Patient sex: F
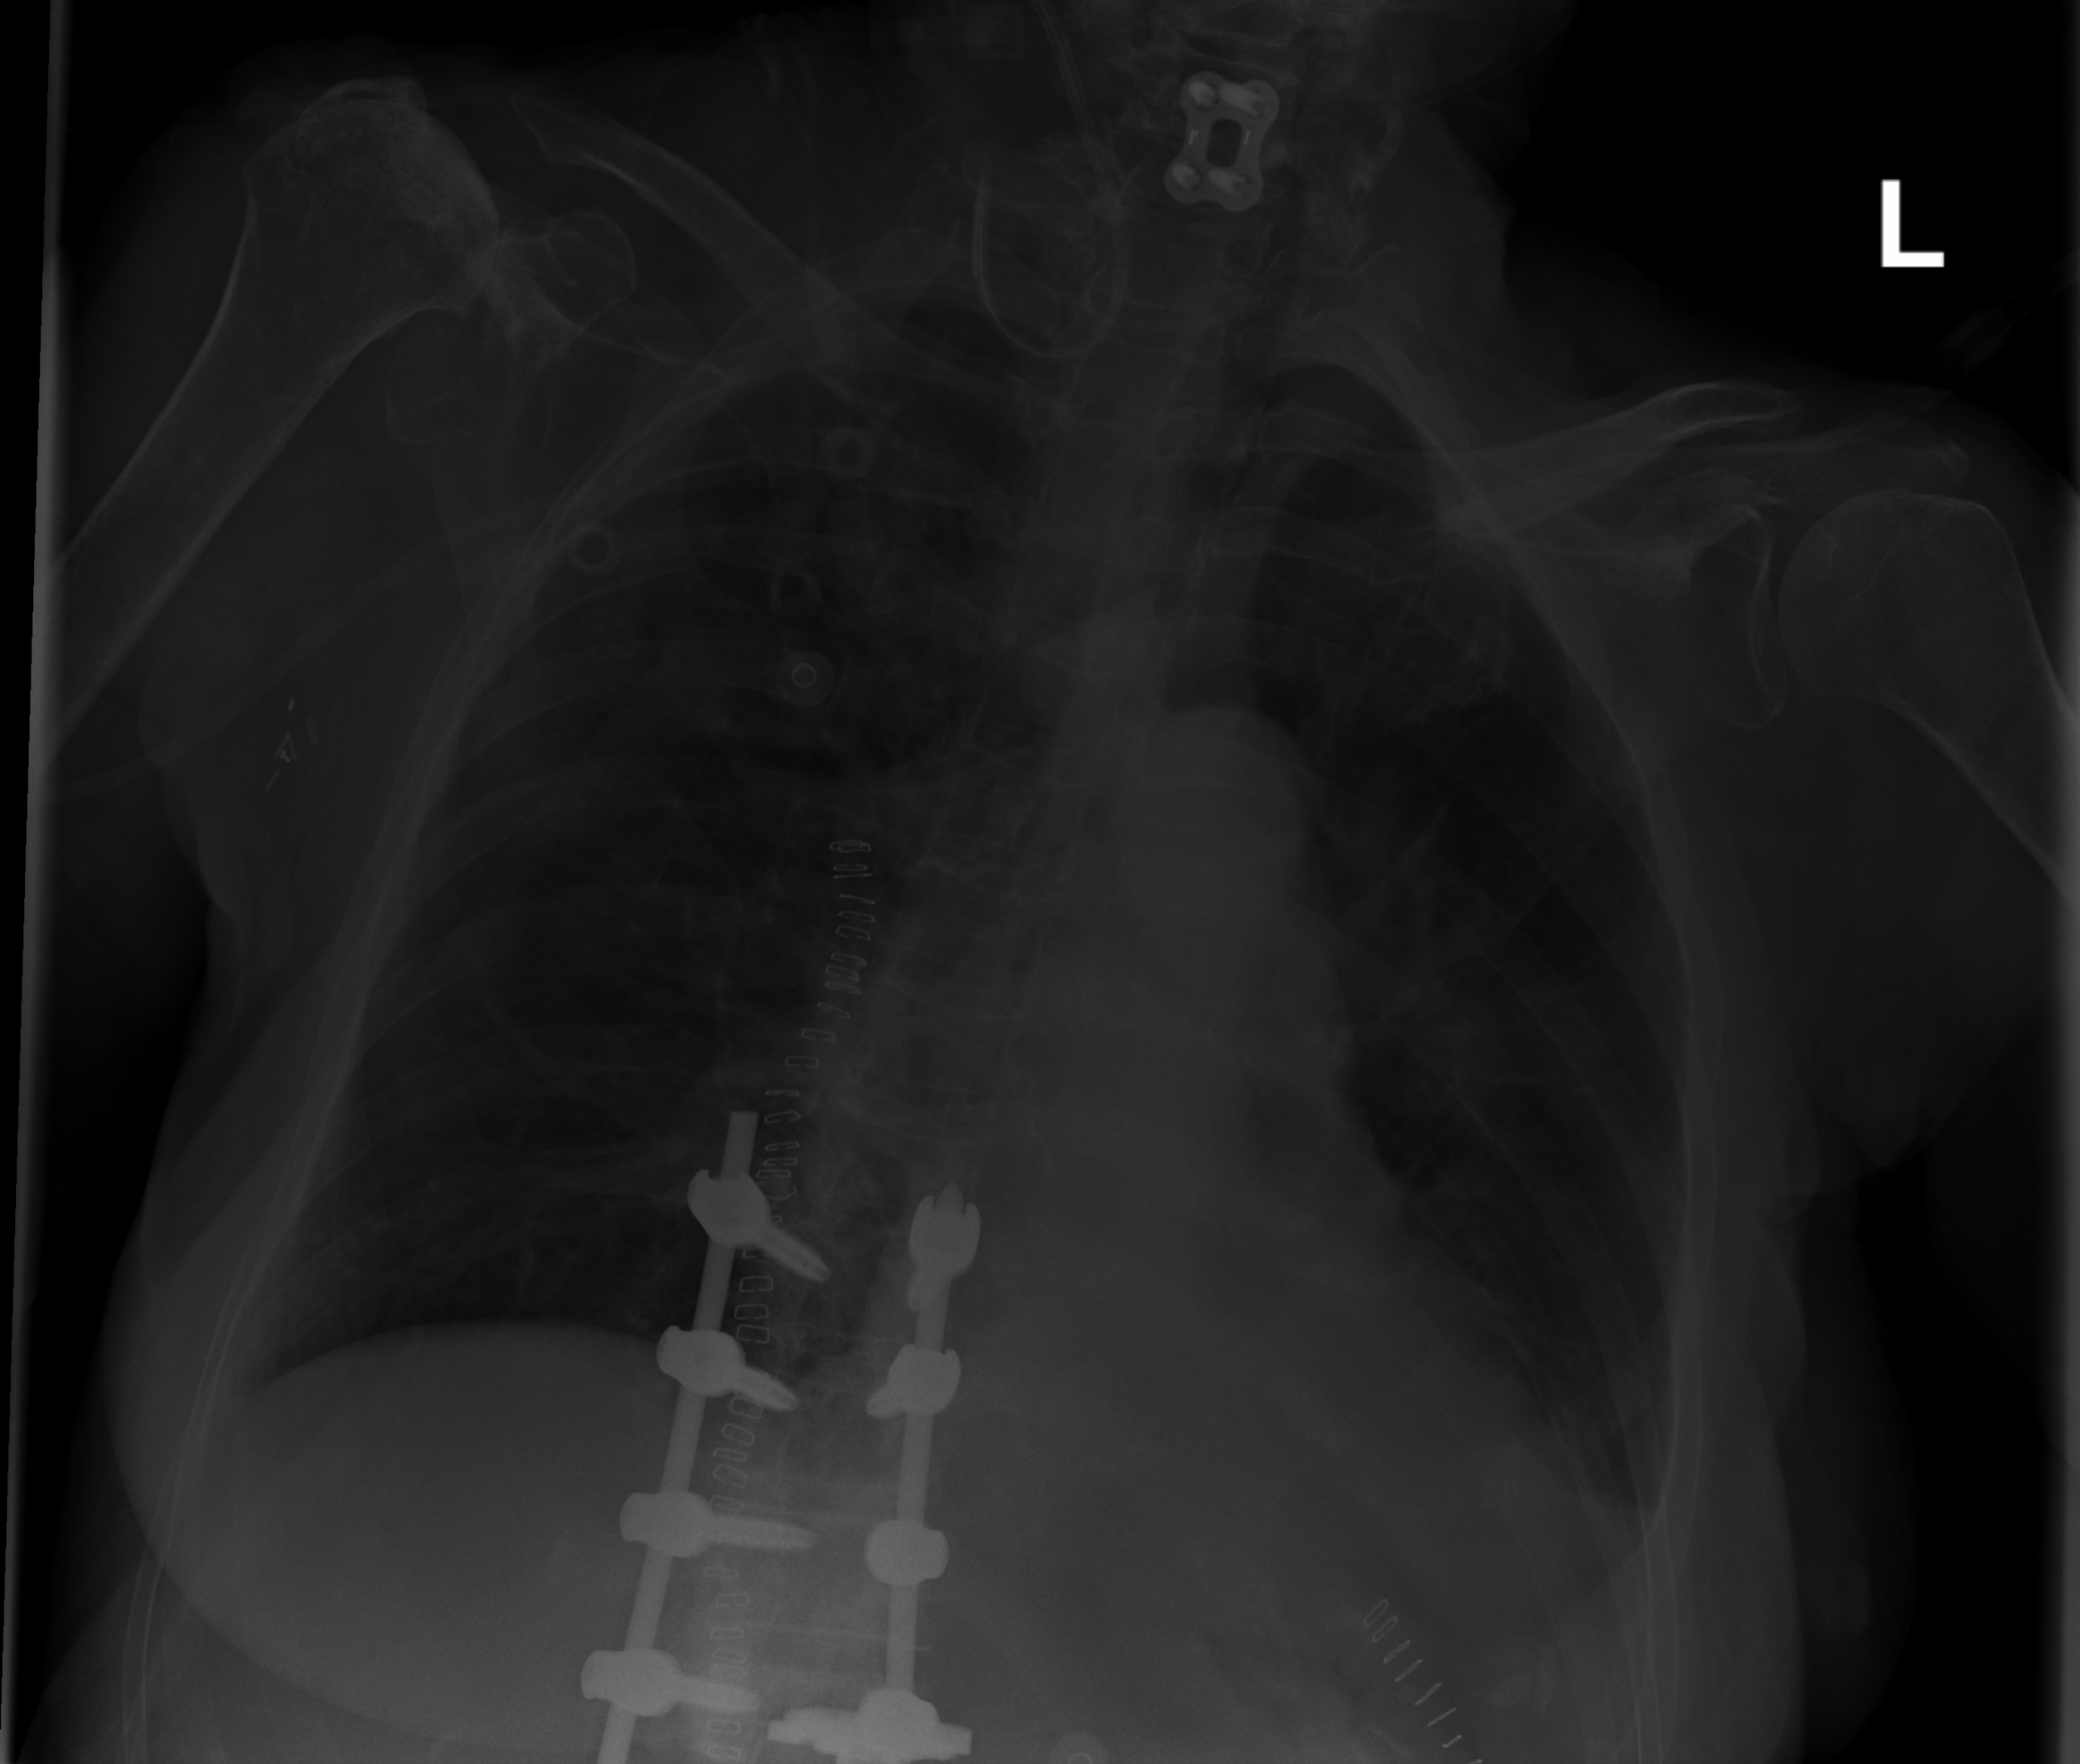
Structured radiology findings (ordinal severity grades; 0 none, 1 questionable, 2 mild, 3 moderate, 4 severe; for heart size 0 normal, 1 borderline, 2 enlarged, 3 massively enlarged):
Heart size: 2
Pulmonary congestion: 0
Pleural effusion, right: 0
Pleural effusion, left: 2
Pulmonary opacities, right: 0
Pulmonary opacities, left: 0
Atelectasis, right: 2
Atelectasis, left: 2